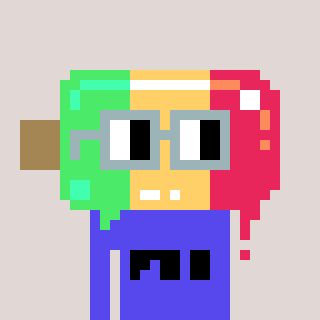
a pixel art character with square dark gray glasses, a icepop-shaped head and a computerblue-colored body on a warm background